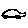
Label: car